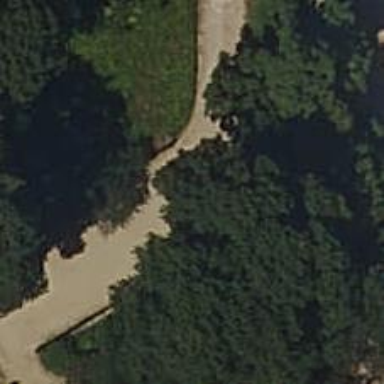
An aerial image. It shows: Footway road on compacted bridge.